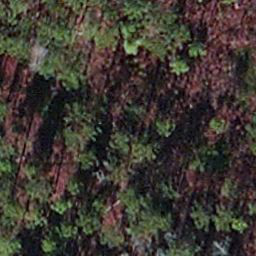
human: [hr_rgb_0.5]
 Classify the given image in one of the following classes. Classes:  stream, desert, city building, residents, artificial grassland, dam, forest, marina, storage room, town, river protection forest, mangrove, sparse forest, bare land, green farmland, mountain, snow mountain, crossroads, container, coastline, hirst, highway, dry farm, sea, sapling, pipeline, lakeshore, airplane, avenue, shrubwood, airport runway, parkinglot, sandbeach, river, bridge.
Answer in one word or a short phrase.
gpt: sapling